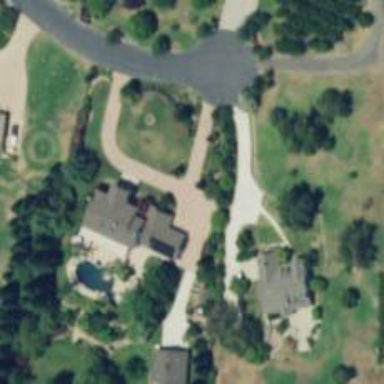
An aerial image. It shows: Driveway.